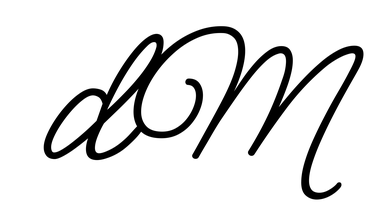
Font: MeowScript-Regular